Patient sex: M
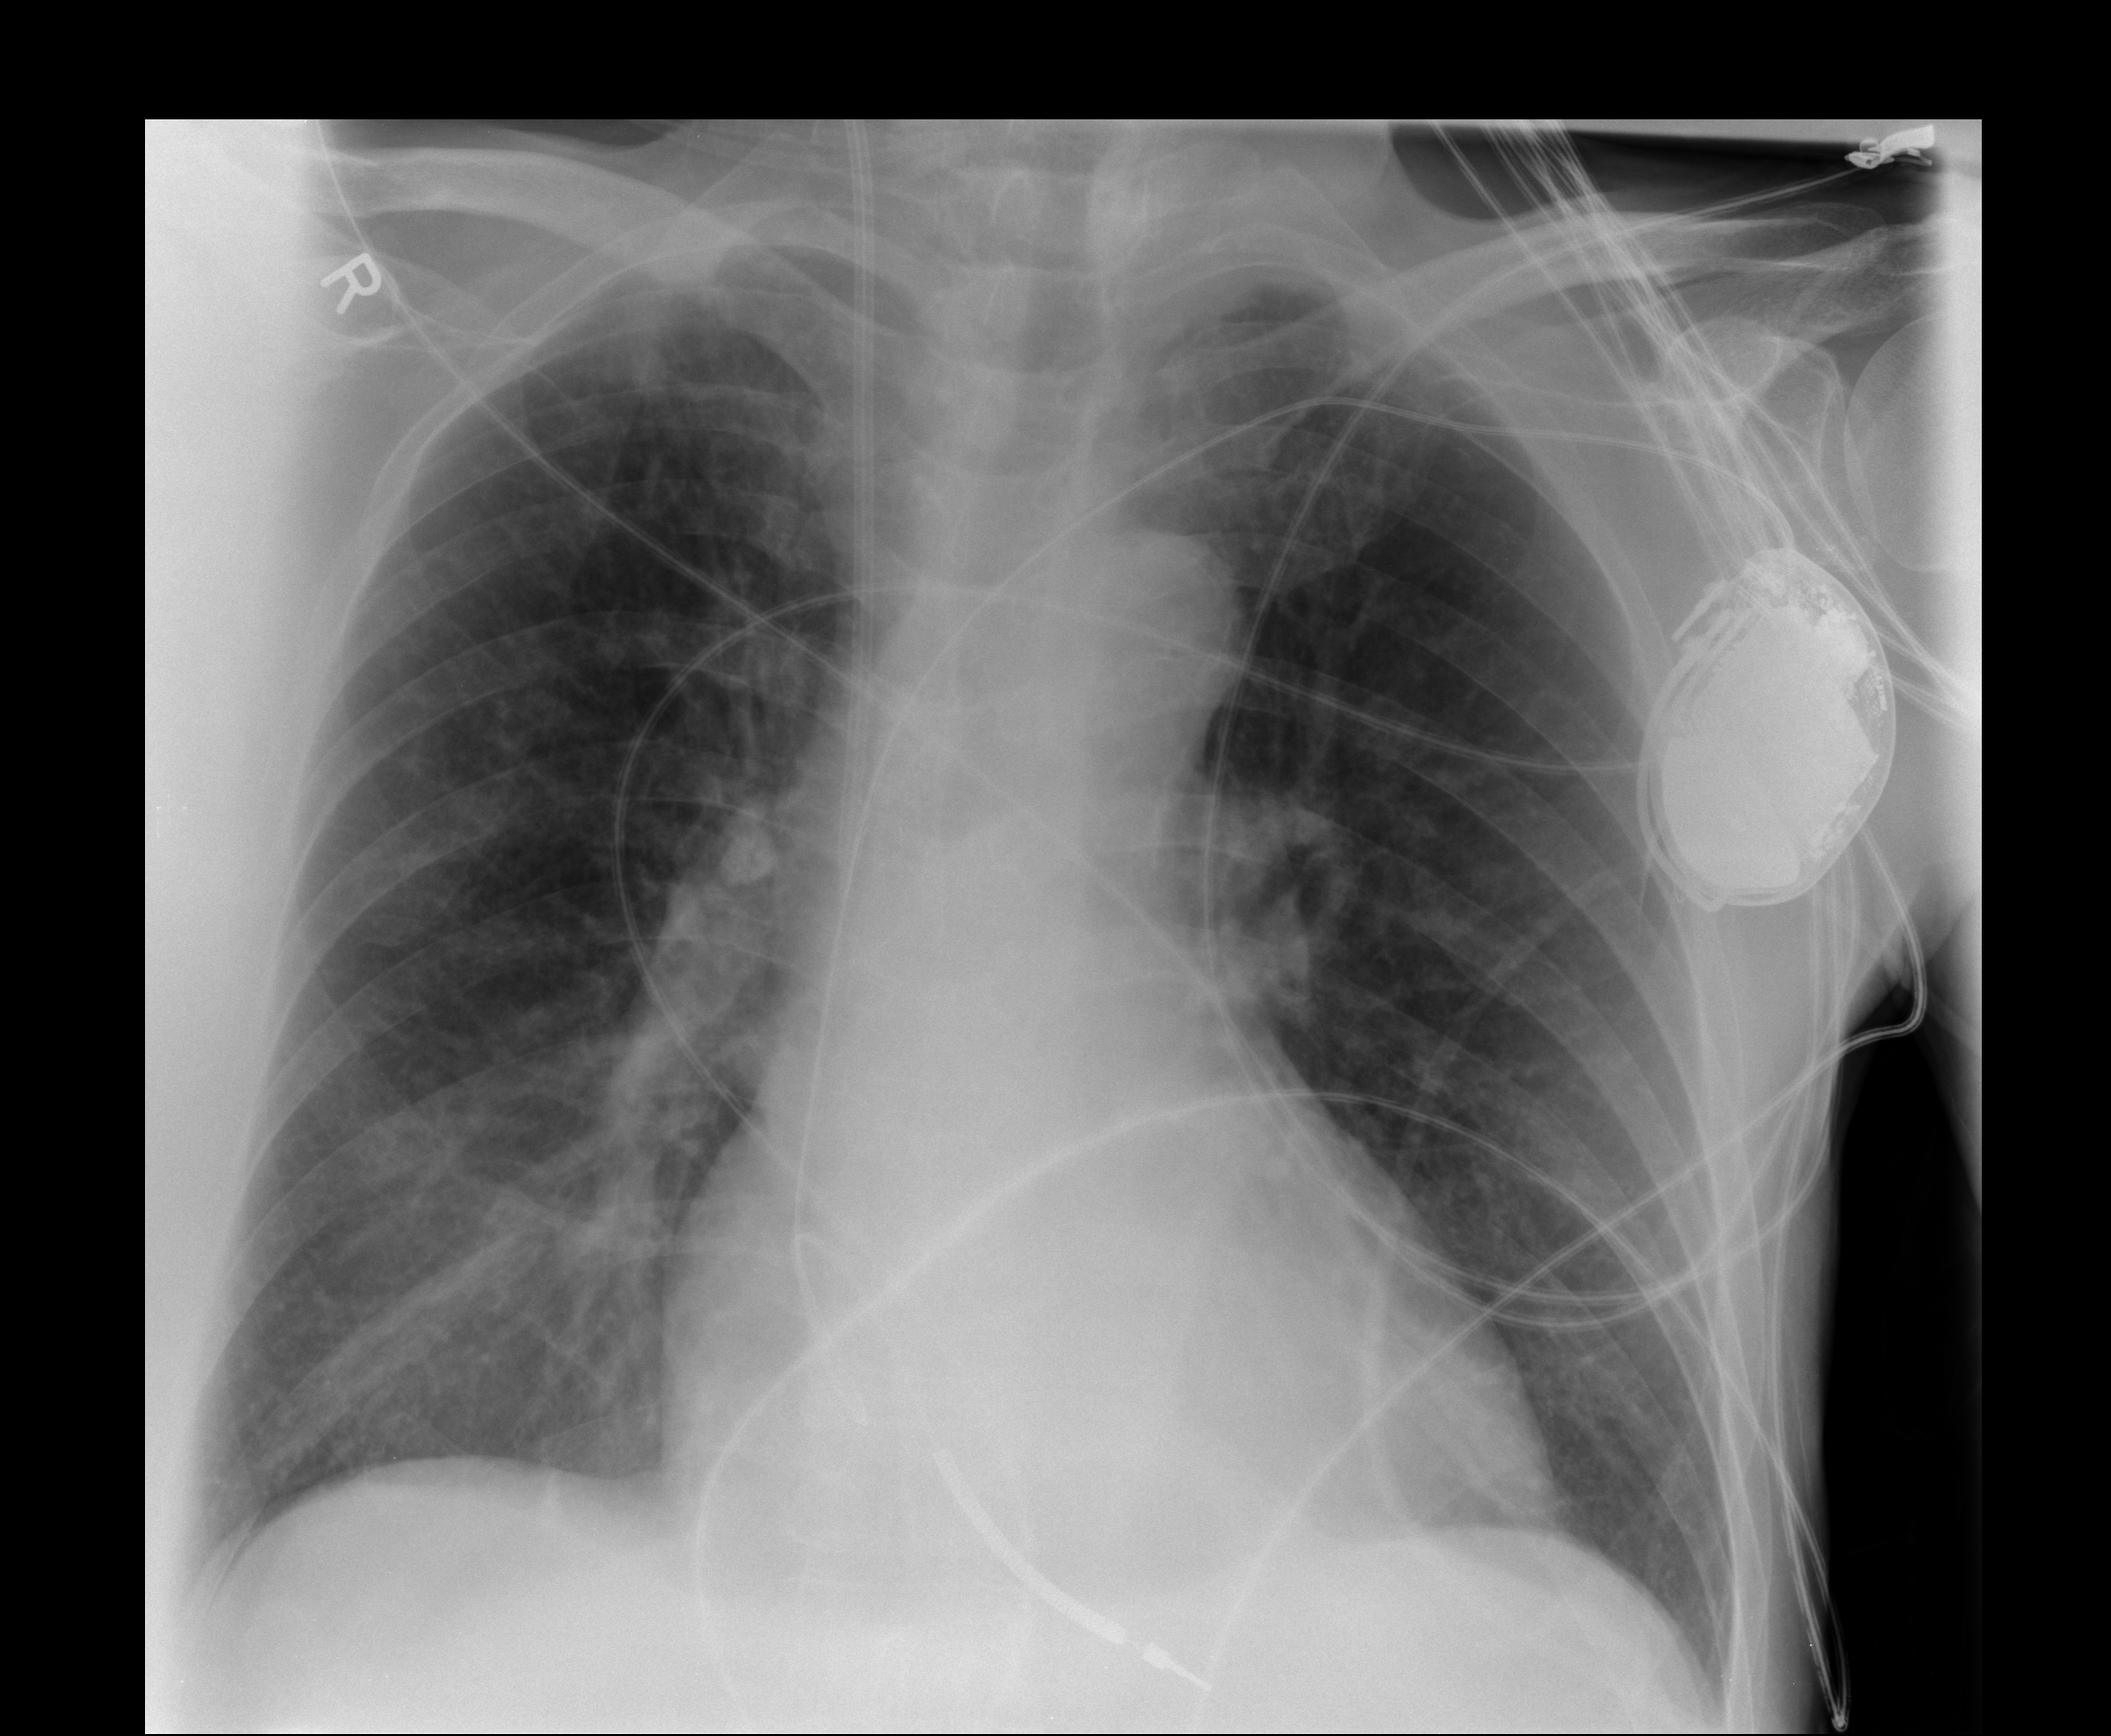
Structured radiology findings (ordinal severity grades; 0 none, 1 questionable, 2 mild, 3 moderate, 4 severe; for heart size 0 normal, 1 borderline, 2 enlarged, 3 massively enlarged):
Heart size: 0
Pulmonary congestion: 1
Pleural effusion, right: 0
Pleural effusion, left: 0
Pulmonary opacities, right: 1
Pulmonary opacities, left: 0
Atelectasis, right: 0
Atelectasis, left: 0